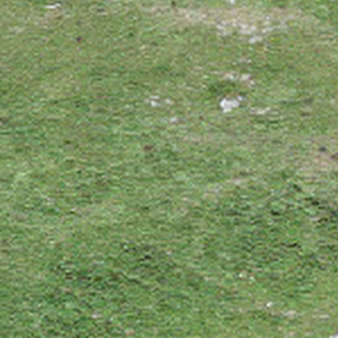
Label: other